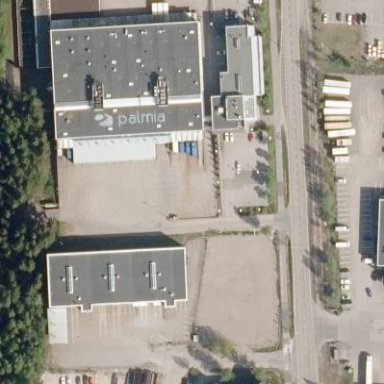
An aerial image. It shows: Warehouse.